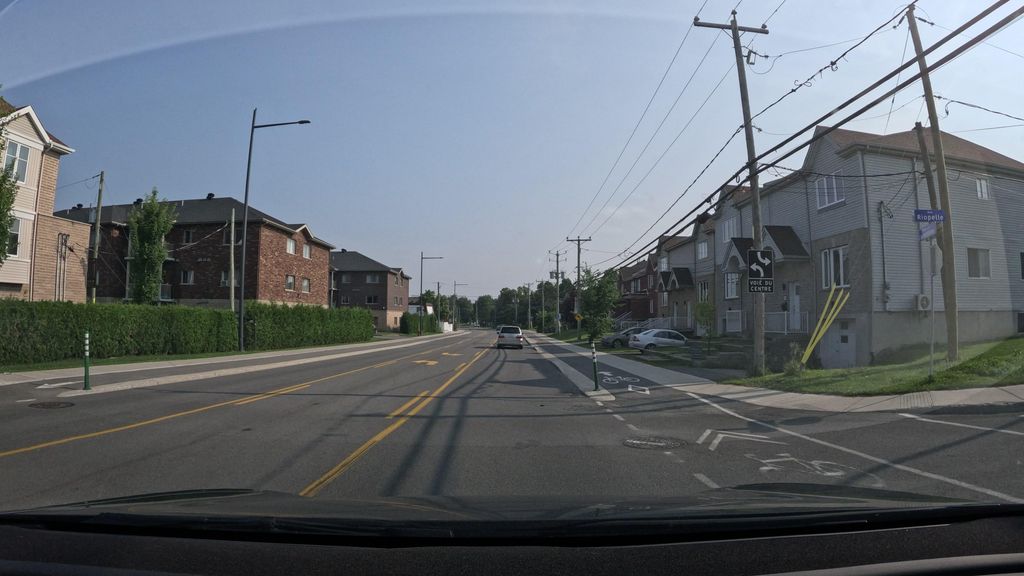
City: montreal